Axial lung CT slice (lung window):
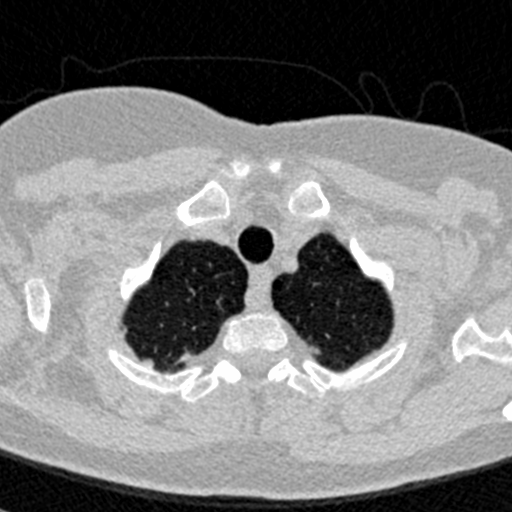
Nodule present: no